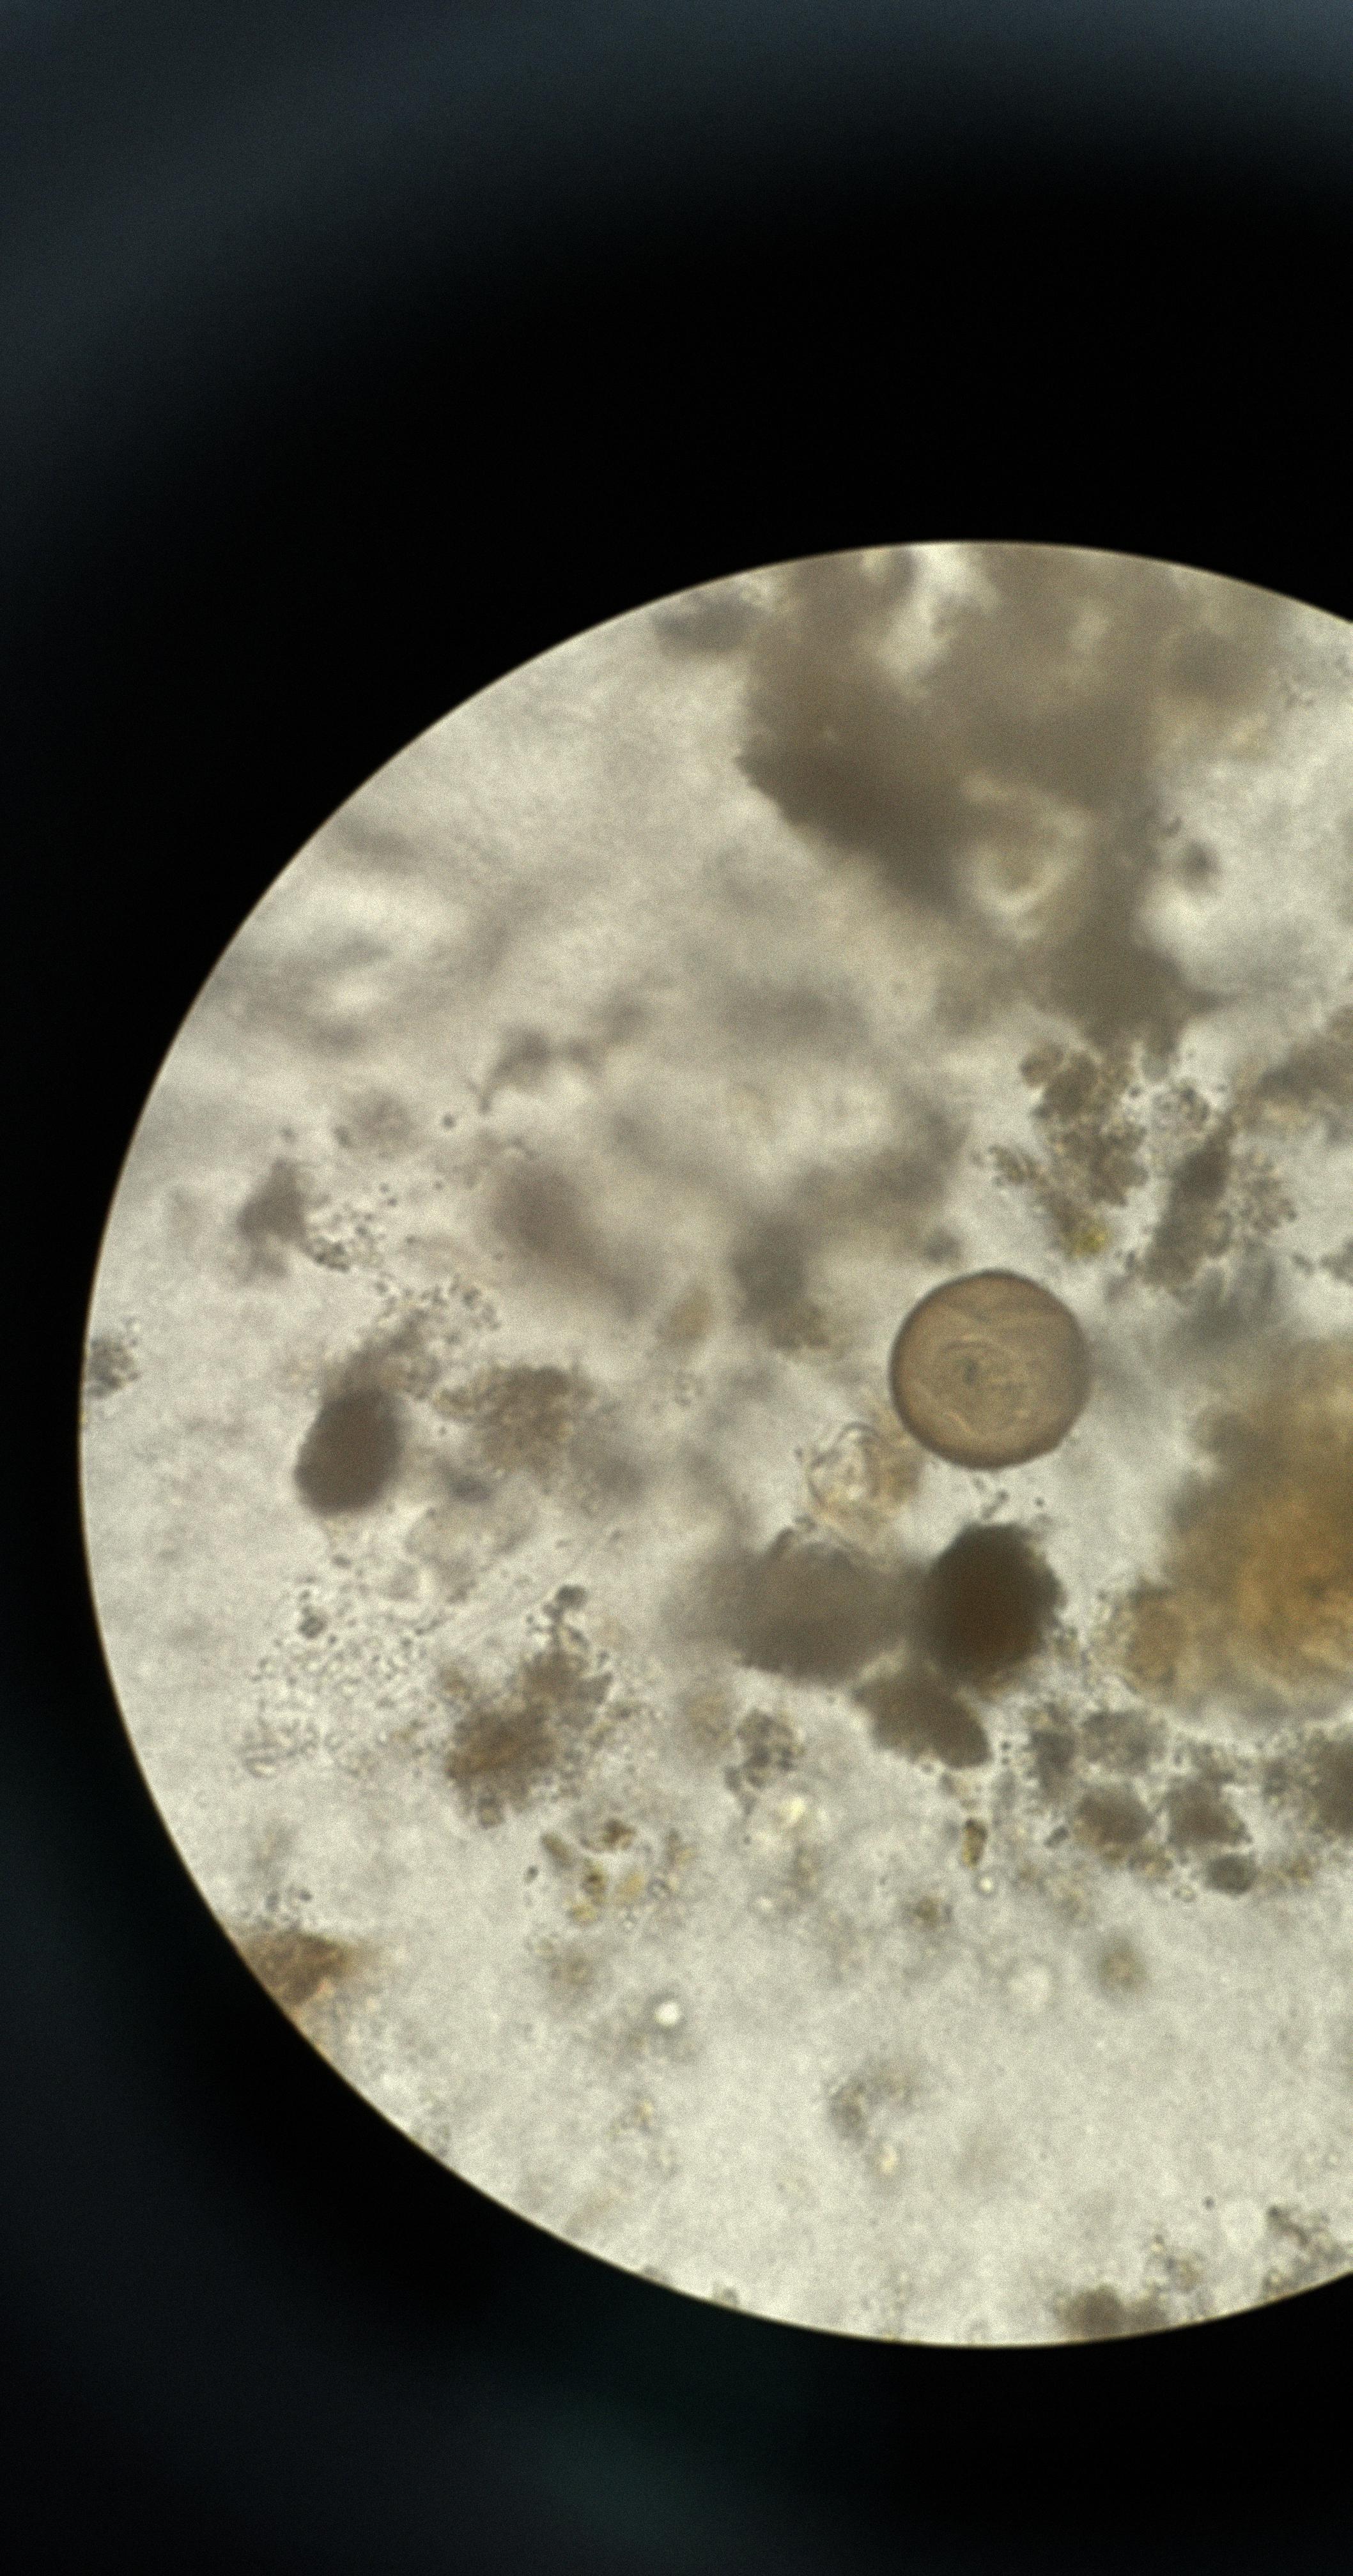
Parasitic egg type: Hymenolepis diminuta